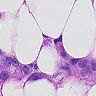
Metastatic tissue present: yes